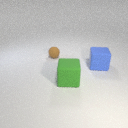
large blue rubber cube to the right of large green rubber cube